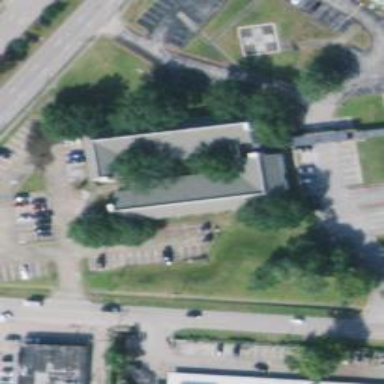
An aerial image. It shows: Building.